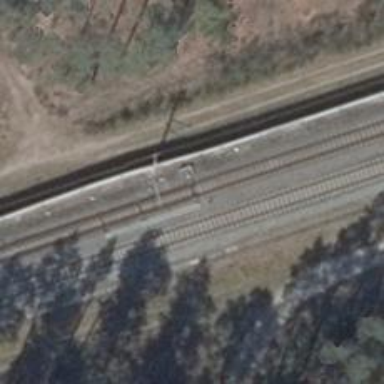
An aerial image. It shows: Railway switch with turnout to the right.